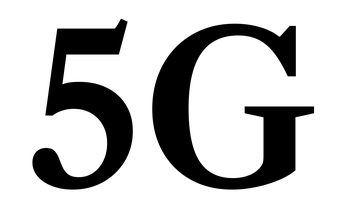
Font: LibreCaslonText_SemiBold